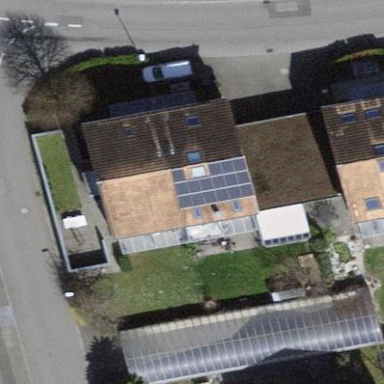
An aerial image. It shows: Building with tile roof.